Interaction volume radius: 5 \u00c5
Interaction volume height: 20 \u00c5
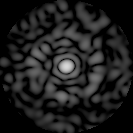
Disorder parameter: 0.846